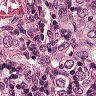
Metastatic tissue present: yes